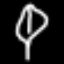
Label: leaf